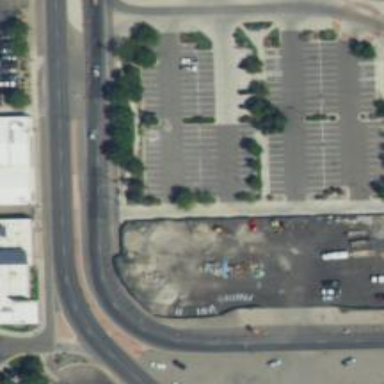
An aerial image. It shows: Parking space.